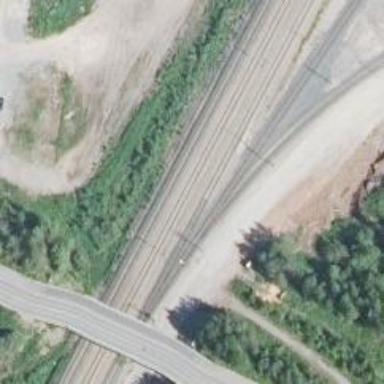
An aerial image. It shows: Railway yard.